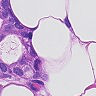
Metastatic tissue present: yes